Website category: sports
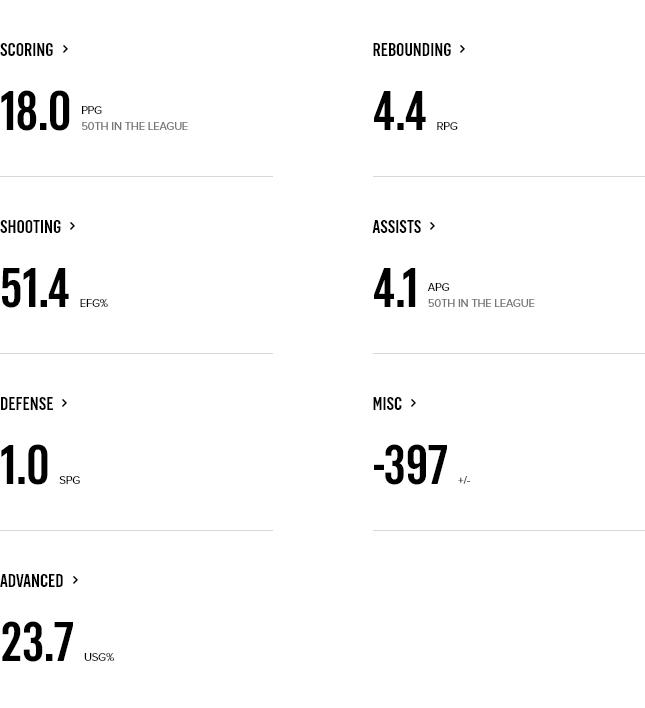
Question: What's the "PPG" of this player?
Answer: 18.0

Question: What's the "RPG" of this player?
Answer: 4.4

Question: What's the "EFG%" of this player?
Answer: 51.4

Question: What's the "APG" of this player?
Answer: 4.1

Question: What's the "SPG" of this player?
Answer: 1.0

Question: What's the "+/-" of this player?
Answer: -397

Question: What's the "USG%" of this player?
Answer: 23.7

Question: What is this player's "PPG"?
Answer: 18.0

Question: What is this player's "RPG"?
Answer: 4.4

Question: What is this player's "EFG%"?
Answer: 51.4

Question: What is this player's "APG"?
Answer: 4.1

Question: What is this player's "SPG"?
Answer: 1.0

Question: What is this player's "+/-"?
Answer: -397

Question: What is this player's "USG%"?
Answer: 23.7

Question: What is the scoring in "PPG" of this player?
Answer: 18.0

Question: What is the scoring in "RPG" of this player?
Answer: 4.4

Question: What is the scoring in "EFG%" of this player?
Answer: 51.4

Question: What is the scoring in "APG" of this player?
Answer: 4.1

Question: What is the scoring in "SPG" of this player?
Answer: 1.0

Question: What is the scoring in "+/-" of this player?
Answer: -397

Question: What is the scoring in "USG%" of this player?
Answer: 23.7

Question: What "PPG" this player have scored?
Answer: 18.0

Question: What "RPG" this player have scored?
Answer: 4.4

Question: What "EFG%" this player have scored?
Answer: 51.4

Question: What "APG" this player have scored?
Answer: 4.1

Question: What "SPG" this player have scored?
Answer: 1.0

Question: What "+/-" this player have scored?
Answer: -397

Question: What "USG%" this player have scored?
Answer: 23.7

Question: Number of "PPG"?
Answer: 18.0

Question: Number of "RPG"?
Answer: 4.4

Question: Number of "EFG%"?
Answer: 51.4

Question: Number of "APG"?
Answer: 4.1

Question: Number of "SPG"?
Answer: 1.0

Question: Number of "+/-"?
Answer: -397

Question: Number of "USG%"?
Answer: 23.7

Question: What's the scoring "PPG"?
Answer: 18.0

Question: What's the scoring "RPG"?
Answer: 4.4

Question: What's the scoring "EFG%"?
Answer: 51.4

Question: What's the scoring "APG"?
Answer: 4.1

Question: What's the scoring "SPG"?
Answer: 1.0

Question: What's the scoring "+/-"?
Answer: -397

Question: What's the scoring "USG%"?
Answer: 23.7